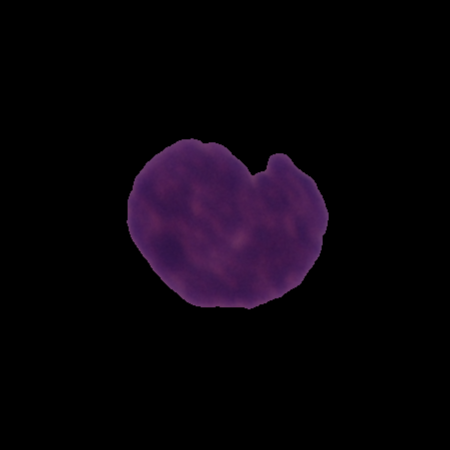
Label: healthy